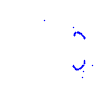
Particle: kaon